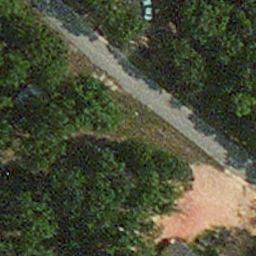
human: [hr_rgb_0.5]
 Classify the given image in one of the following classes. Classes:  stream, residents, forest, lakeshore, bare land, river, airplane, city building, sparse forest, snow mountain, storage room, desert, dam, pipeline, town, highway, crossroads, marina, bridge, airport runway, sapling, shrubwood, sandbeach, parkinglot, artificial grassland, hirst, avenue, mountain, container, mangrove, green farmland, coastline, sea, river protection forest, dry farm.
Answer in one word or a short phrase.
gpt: avenue